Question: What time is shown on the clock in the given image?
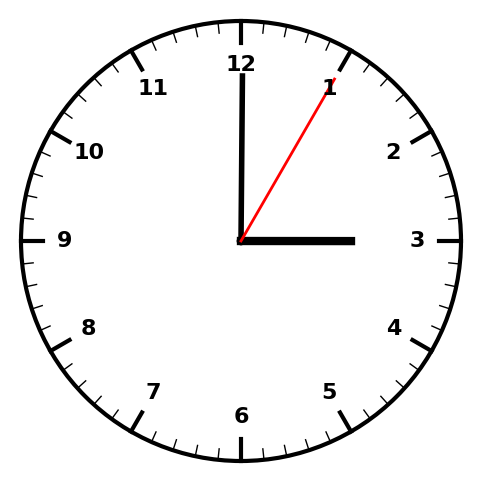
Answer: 03:00:05